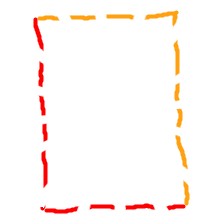
Shape: rectangle